Question: I have a page set out similar to this:

My question is about mobile support and how should I go about doing the following:
When the user resizes the window to about the size of a smartphone screen, I want to remove the main content, which is everything below the header area/login, and keep only the header, the login form and the footer. So I have been using css media queries to do this. My problem is that my login form markup resides within the header area.
'''
<div id = "header">
<div id= "logo"><img src =""/> </div>
+-------form markup here------+
|<div id= "login-form">..... </div>|
+ ----------------------------+
</div>
<div id= "main-content">
This is where I want to put the login form
</div>
'''
So my question is, How should I do this?
1. should I just create another css file and link/apply that when the screen width-height is detected to be smartphone size ?
2. Should I create the markup block inside main-content, and set its css style display to none UNTIL the screen is resized to smartphone size, where a media query is set to change display attribute ?
What is the best way to accomplish this? I greatly appreciate any help and at least, some little explanation to justify that answer. Also links and other references are very welcome !
Cheers..
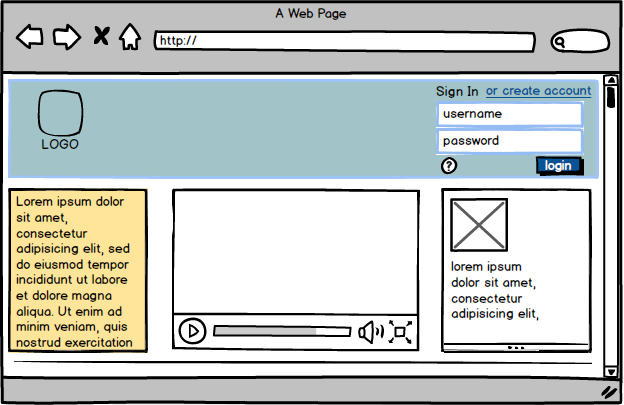
Answer: Use Media Queries to hide and show content based on device or device width/height.
<URL>
I wouldn't position the form as 'absolute' and put it outside the header as another poster suggested. This is super sloppy and bad practice. What's the 'absolute' form going to be positioned too? The body? Aghh. You'd need a wrapper - and that's just more code. You can do it all via CSS. Just use Media Queries to change the CSS styles for the header, show/hide elements, and reposition.
(Not the best route, but for what you want you're a limited without a redesign). I kept it simple for easy explanation. Note, I haven't tested this:
'''
$(window).resize(function(){
var maxwidth = $(window).width(); // get device window width
var form = $('#login-form'); // form
if(maxwidth <= 320) { // 320 px or whatever you want
form.clone().appendTo('#main-content'); // clone form and append to main content
form.eq(0).hide(); // hide first form, the one in the header
}
else {
form.eq(0).show(); // show initial form
form.eq(1).remove(); // remove cloned form, if set
}
});
'''